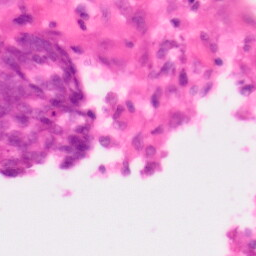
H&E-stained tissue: Colon